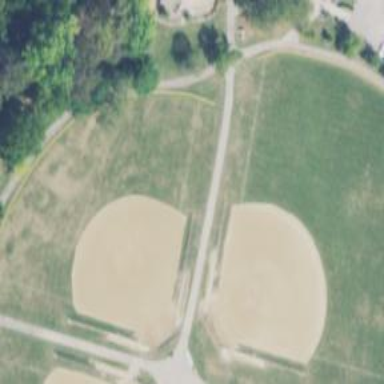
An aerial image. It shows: Baseball pitch for leisure and sports activities.